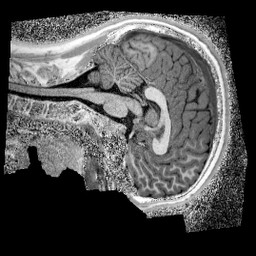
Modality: UNIT1_denoised
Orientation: sagittal
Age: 12
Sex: male
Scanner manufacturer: siemens
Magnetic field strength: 3 T
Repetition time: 4 s
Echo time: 0.00299 s